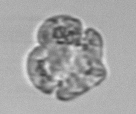
Label: Karenia